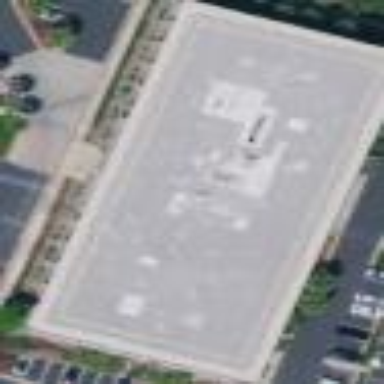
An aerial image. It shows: Office building.